Question: I have been using TortoiseSVN, svn, and subclipse and I think I understand the basics, but there's one thing that's been bugging me for a while: Merging introduces unwanted code. Here's the steps.
'trunk/test.txt@r2'. A test file was created with 'A' and a return:
'''
A
[EOF]
'''
'branches/TRY-XX-Foo/test.txt@r3'. Branched out the 'trunk' to 'TRY-XX-Foo':
'''
A
[EOF]
'''
'branches/TRY-XX-Foo/test.txt@r4'. Made an unwanted change in 'TRY-XX-Foo' and committed it:
'''
A
B (unwanted change)
[EOF]
'''
'branches/TRY-XX-Foo/test.txt@r5'. Made an important bug fix in 'TRY-XX-Foo' and committed it:
'''
A
B (unwanted change)
C (important bug fix)
[EOF]
'''
Now, I would like to merge only the important bug fix back to trunk. So, I run merge for revision '4:5'. What I end up in my working directory is a conflict.
'trunk/test.txt':
'''
A
<<<<<<< .working
=======
B (unwanted change)
C (important bug fix)
>>>>>>> .merge-right.r5
[EOF]
'''
Against my will, Subversion has now included "unwanted change" into the trunk code, and I need to weed them out manually. Is there a way to merge only specified revisions when multiple consecutive changes are made in the branch?
The part of the problem is that B (unwated change) is included in .merge-right and I can't tell the difference between which revision it came from. I usually use TortoiseMerge and here's how it looks.

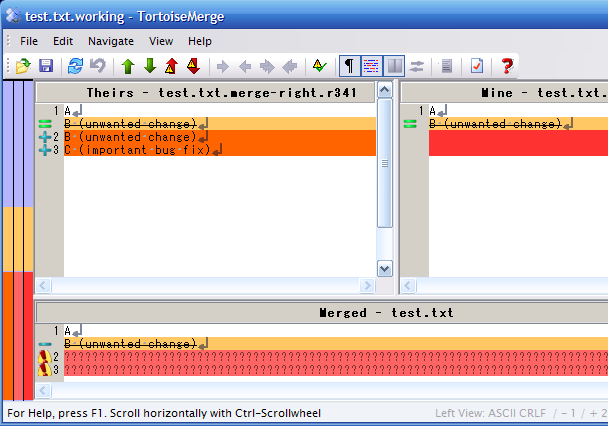
Answer: The problem is that both svn
'''
A
<<<<<<< .working
=======
B (unwanted change)
C (important bug fix)
>>>>>>> .merge-right.r341
'''
and TortoiseSVN is treating the situation as 2-way merge. I've heard of the term 3-way merge, so I gave <URL> a shot. With quick set up with TortoiseSVN, Edit Conflict now bring up the following screen. This is not perfect, since it's still requiring human intervention, but at least I can tell which changes are coming from where.
<URL>.